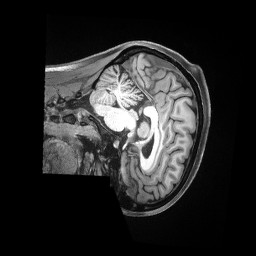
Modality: T1w
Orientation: sagittal
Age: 23
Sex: female
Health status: ill
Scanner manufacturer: siemens
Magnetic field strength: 3 T
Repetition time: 2.5 s
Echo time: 0.00181 s